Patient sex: M
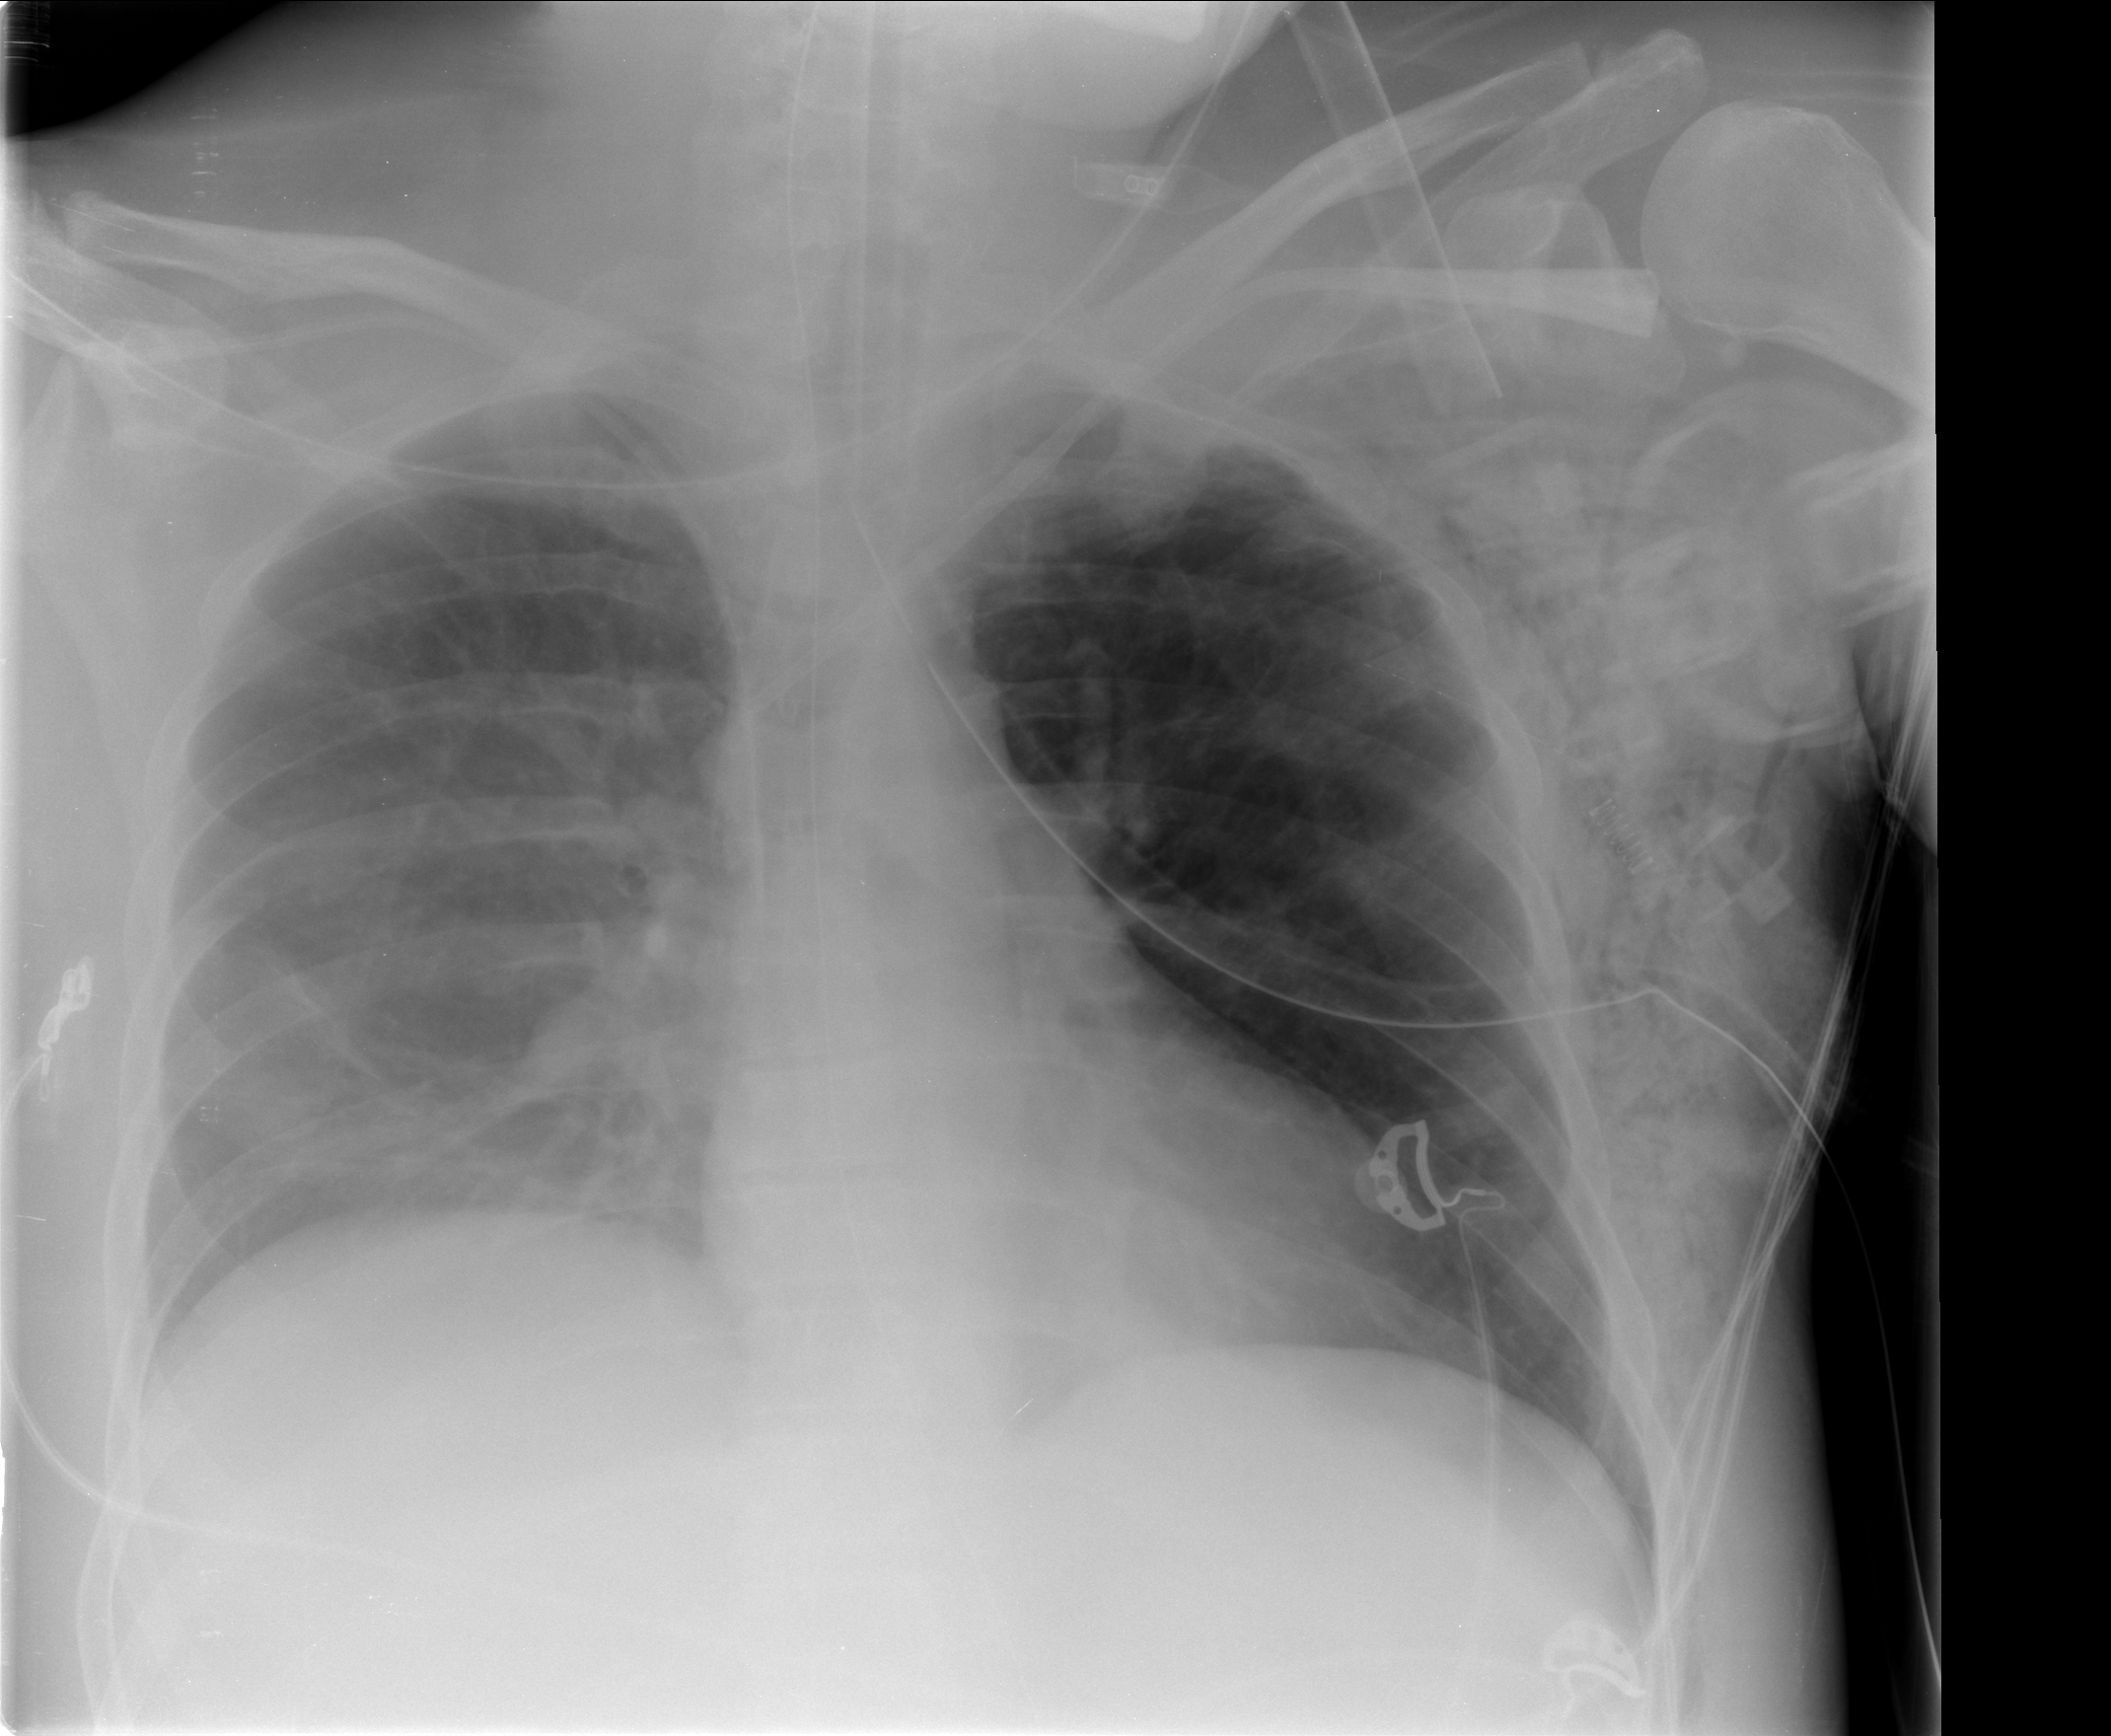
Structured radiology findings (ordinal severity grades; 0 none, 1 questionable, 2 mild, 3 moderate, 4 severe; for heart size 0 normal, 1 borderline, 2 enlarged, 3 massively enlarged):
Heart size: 0
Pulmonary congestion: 0
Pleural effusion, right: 2
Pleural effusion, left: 2
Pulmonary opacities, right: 0
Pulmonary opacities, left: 0
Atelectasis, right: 2
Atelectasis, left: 2